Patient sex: F
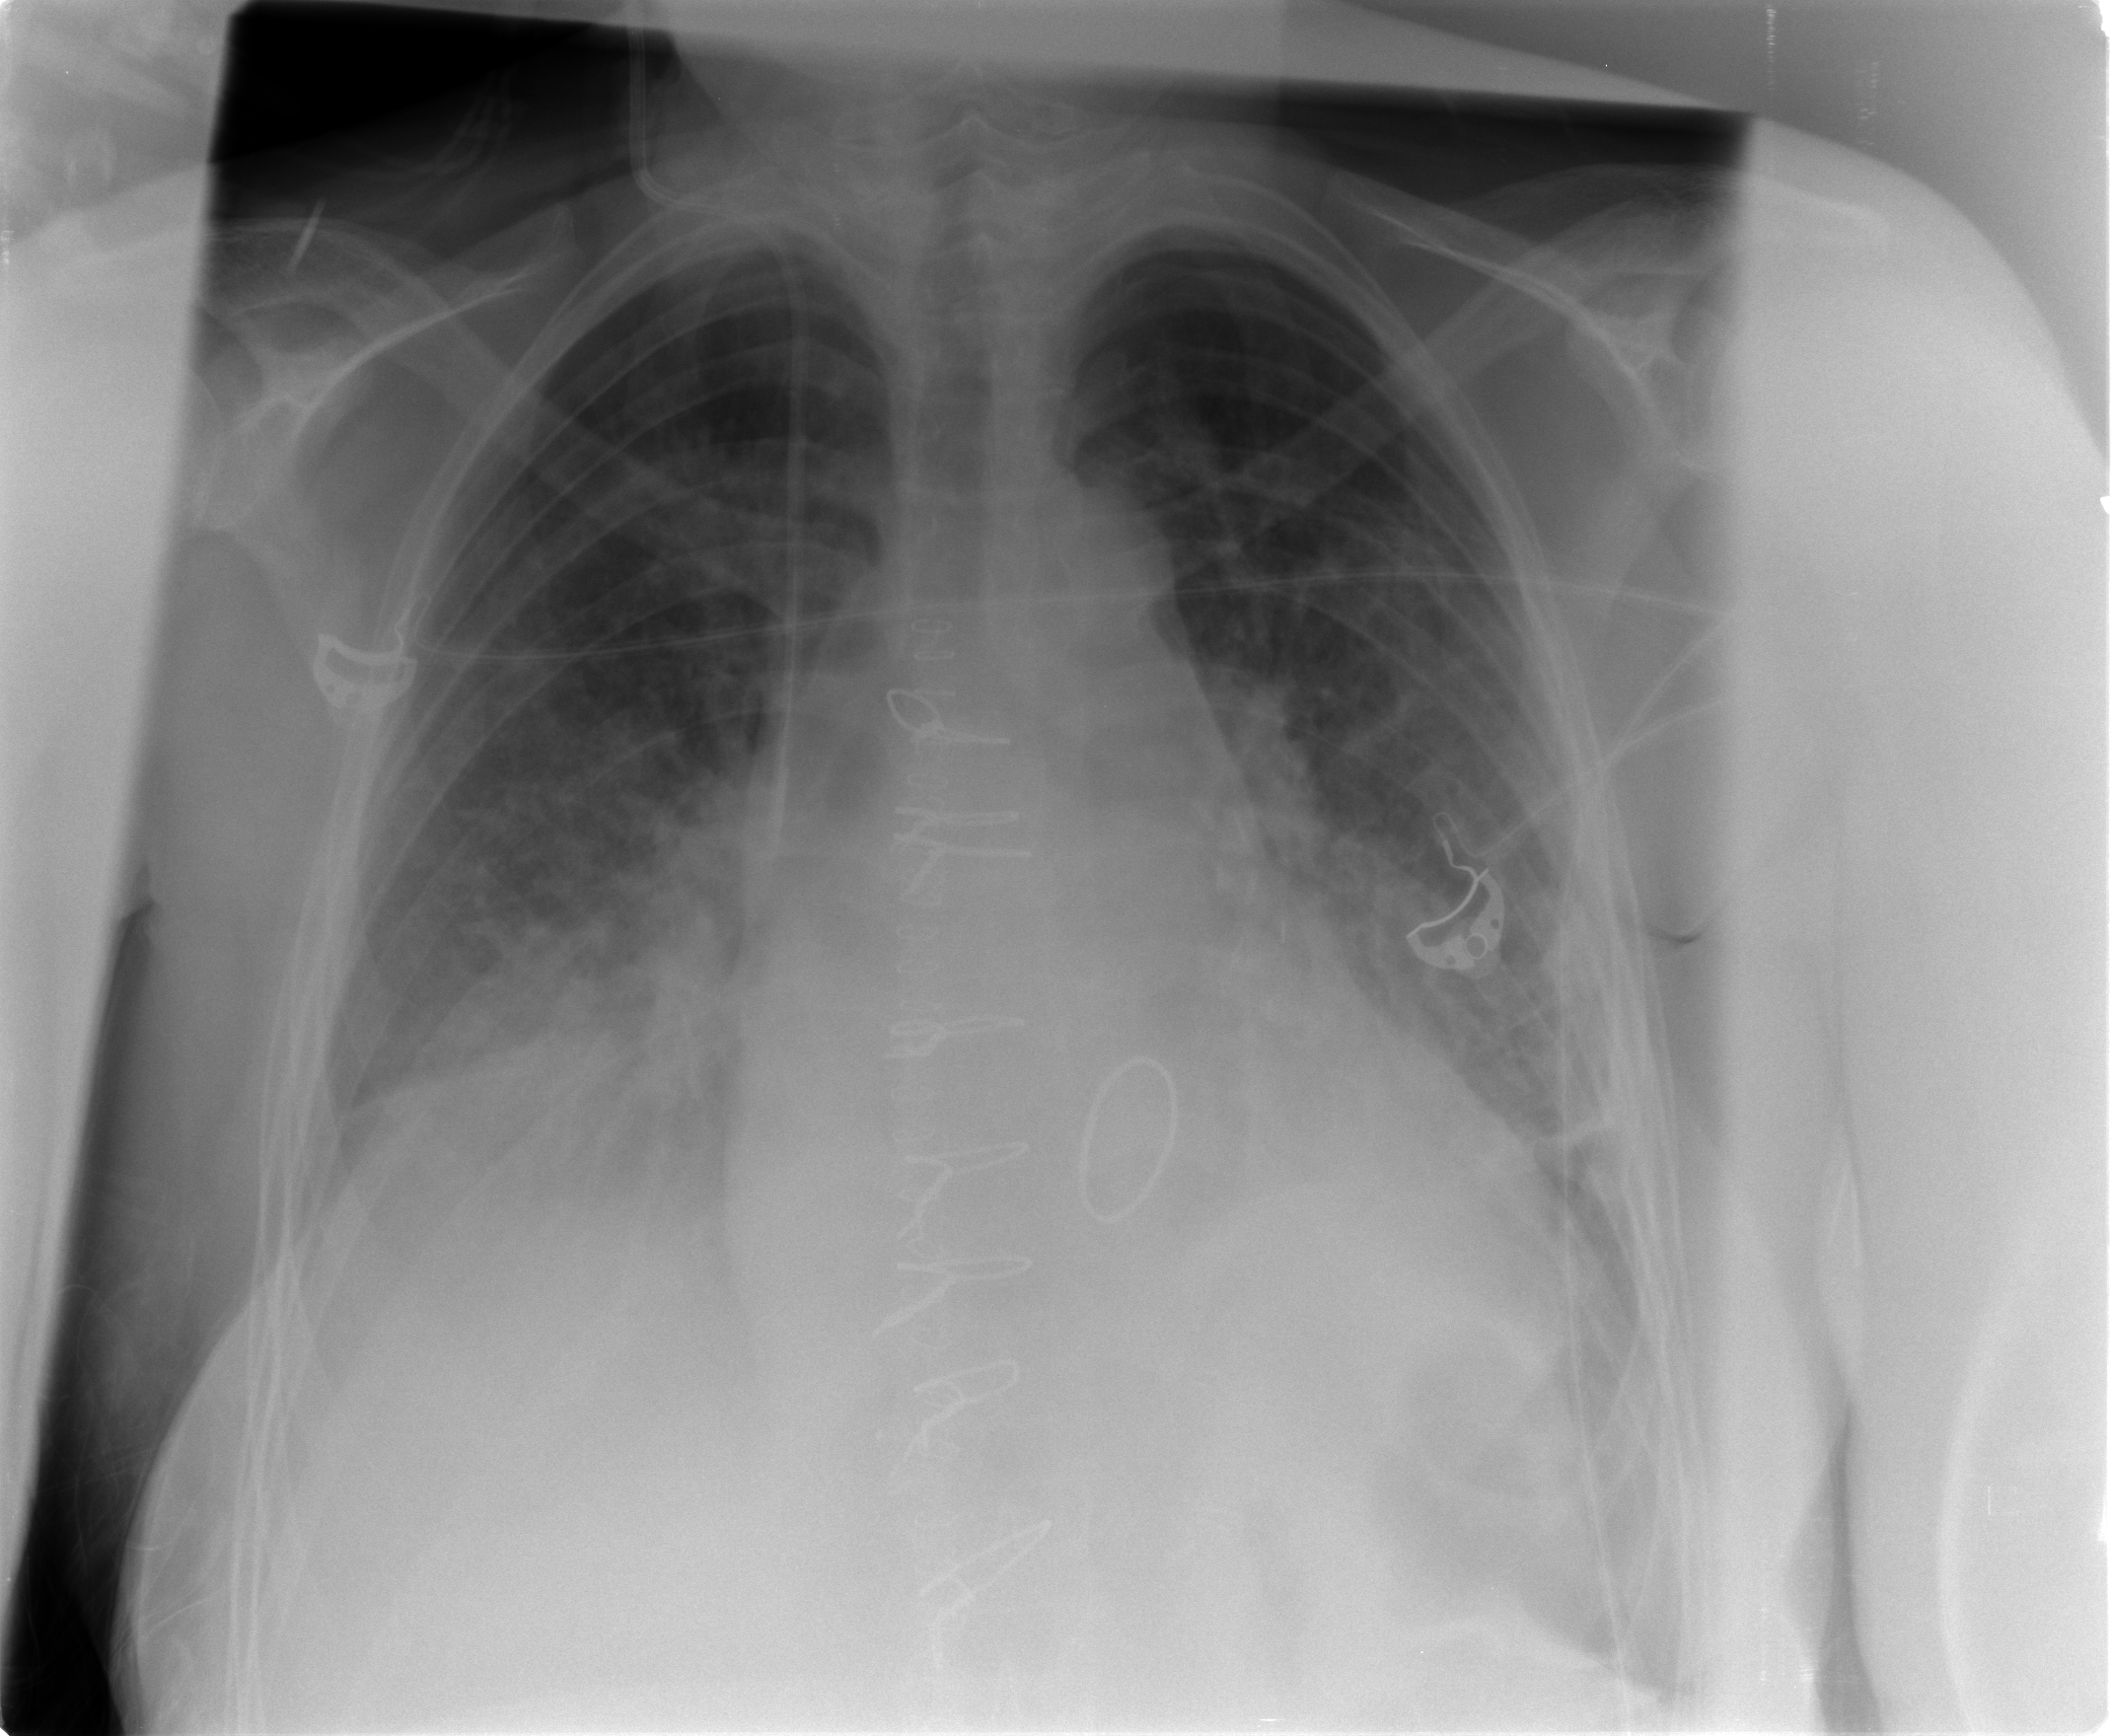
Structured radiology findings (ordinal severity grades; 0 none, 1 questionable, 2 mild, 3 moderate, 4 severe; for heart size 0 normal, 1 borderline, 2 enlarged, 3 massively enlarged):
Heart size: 3
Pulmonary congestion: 3
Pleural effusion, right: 3
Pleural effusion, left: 2
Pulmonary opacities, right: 3
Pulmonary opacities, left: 3
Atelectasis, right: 2
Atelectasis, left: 3